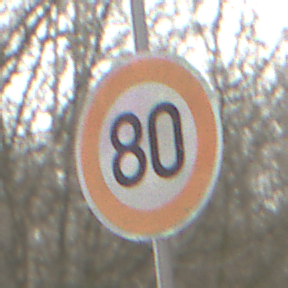
Verkehrszeichen: Geschwindigkeit80
Umgebung: Outdoor, Nature
Tageszeit: MorningAfternoon
Wetter: PartlyCloudy
Licht: Natural
Jahreszeit: Winter
Kontrast: MediumContrast